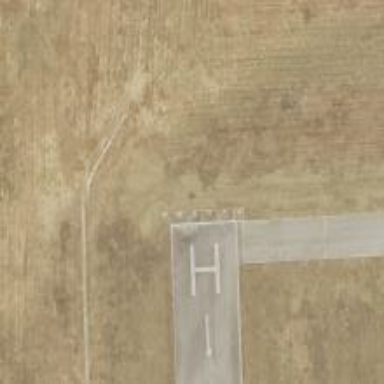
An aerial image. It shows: Runway surface made of asphalt at airport.